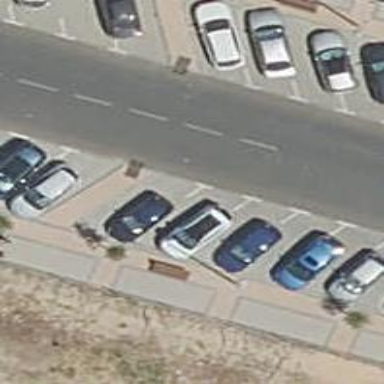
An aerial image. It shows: Kerb barrier.